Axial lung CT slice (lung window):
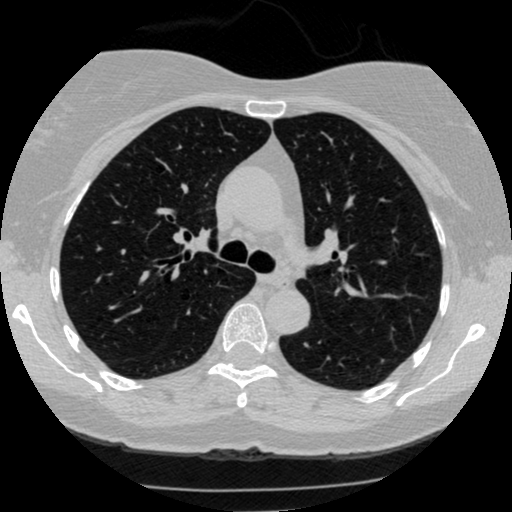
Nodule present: no